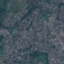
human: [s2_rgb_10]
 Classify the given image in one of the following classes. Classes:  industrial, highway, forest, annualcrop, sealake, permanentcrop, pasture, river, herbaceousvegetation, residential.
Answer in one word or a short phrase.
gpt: Residential